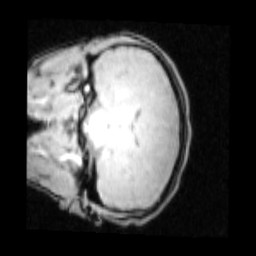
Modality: PDw
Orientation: coronal
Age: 13
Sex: female
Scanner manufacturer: siemens
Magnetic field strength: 3 T
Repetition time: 0.25 s
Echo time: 0.00103 s